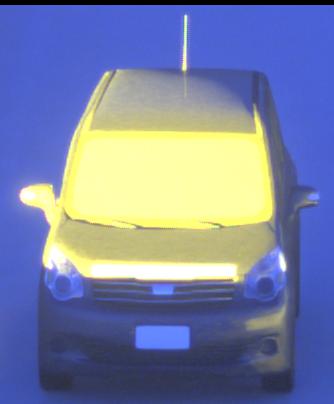
Make: Toyota
Model: Noah
Detailed model: Voxy R70G
Model produced from: 2007
Model produced until: 2013
Doors: 5
Color: gray
Road condition: dry road
Daytime: sunrise or sunset
Contrast: high contrast